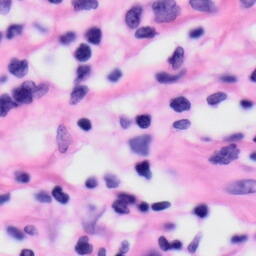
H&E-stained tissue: Skin